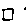
Label: square